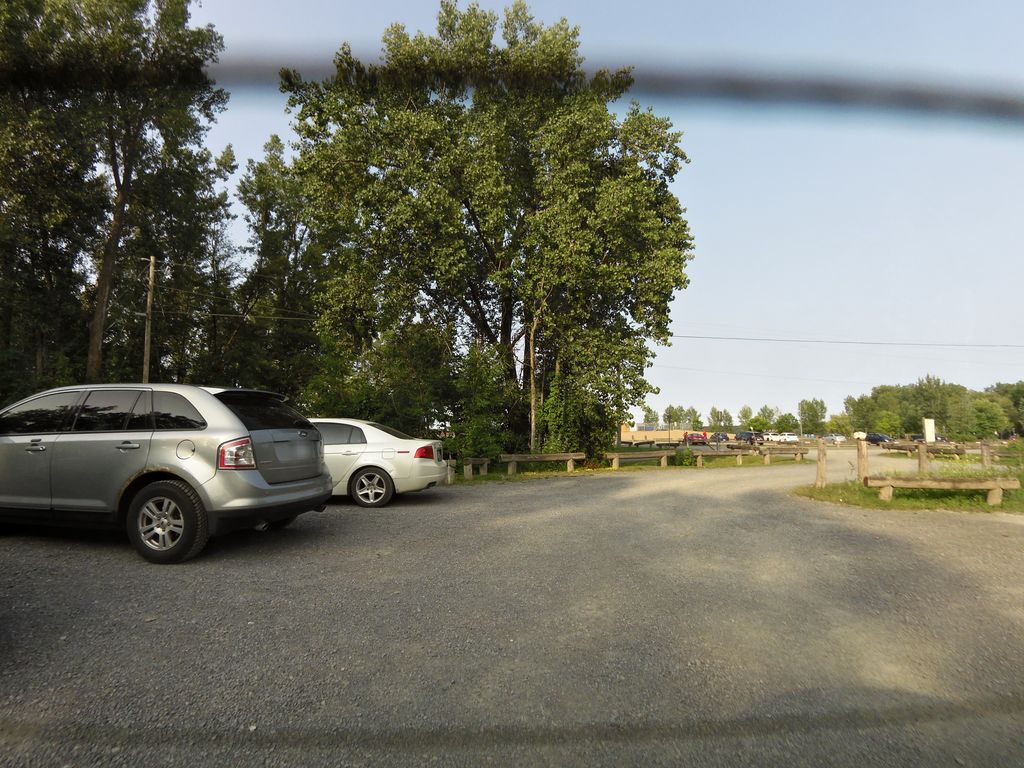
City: ottawa-gatineau